Question: I am programming a Hangman game in Visual Basic for some college homework (as much as I hate Visual Basic- I prefer C++), and I have got myself slightly stuck.
When the player presses a letter on the on-screen keypad, the word needs to be checked for the presence of that letter, and to replace the specific character in the masked version of the string (a masked version of 'Apple' would be '*****', for example).
To replace the character I am illiterating through the 'word' string, and performing a 'substring' operation to replace the character position in the 'maskedWord'.

The 'Str = maskedWord.Substring(0, count) + CStr("A") + maskedWord.Substring(count + 1)' is fairly self-explanatory; we're cutting the character out and replacing it with the letter we want (in this case, 'A').
I've searched and searched for the solution to this, but I haven't found anything apart from the 'Mid' function, which doesn't work properly.
I'm fairly sure that I programmed the 'Str = ' line correctly, but as can be seen in the screenshot, it doesn't work the way that had been intended. The word 'DUBITABLY' has the letter 'A' a character position '6', but instead the 'A' position in 'Str' is being put to position '1'.
Why is this happening, and how could I get 'Str' to format in the intended way?
I've verified that 'count' is being set correctly.
The code (I added the 'MsgBox' and a couple of other lines as diagnostic):
'''
Private Sub btnA_Click(sender As Object, e As EventArgs) Handles btnA.Click
btnA.Enabled = False 'Deactivates the button, so the player cannot use it again.
If (InStr(word, "A")) Then 'If the letter is in the string
Dim count As Integer = 0
For Each c As Char In word 'We go over every char in the word..
If (CStr(c) = "A") Then
Dim Str As String = maskedWord
'Str.Remove(count, 1).Insert(count, "A")
Str = maskedWord.Substring(0, count) + CStr("A") + maskedWord.Substring(count + 1)
MsgBox(Str)
count += 1
End If
Next
End If
End Sub
'''
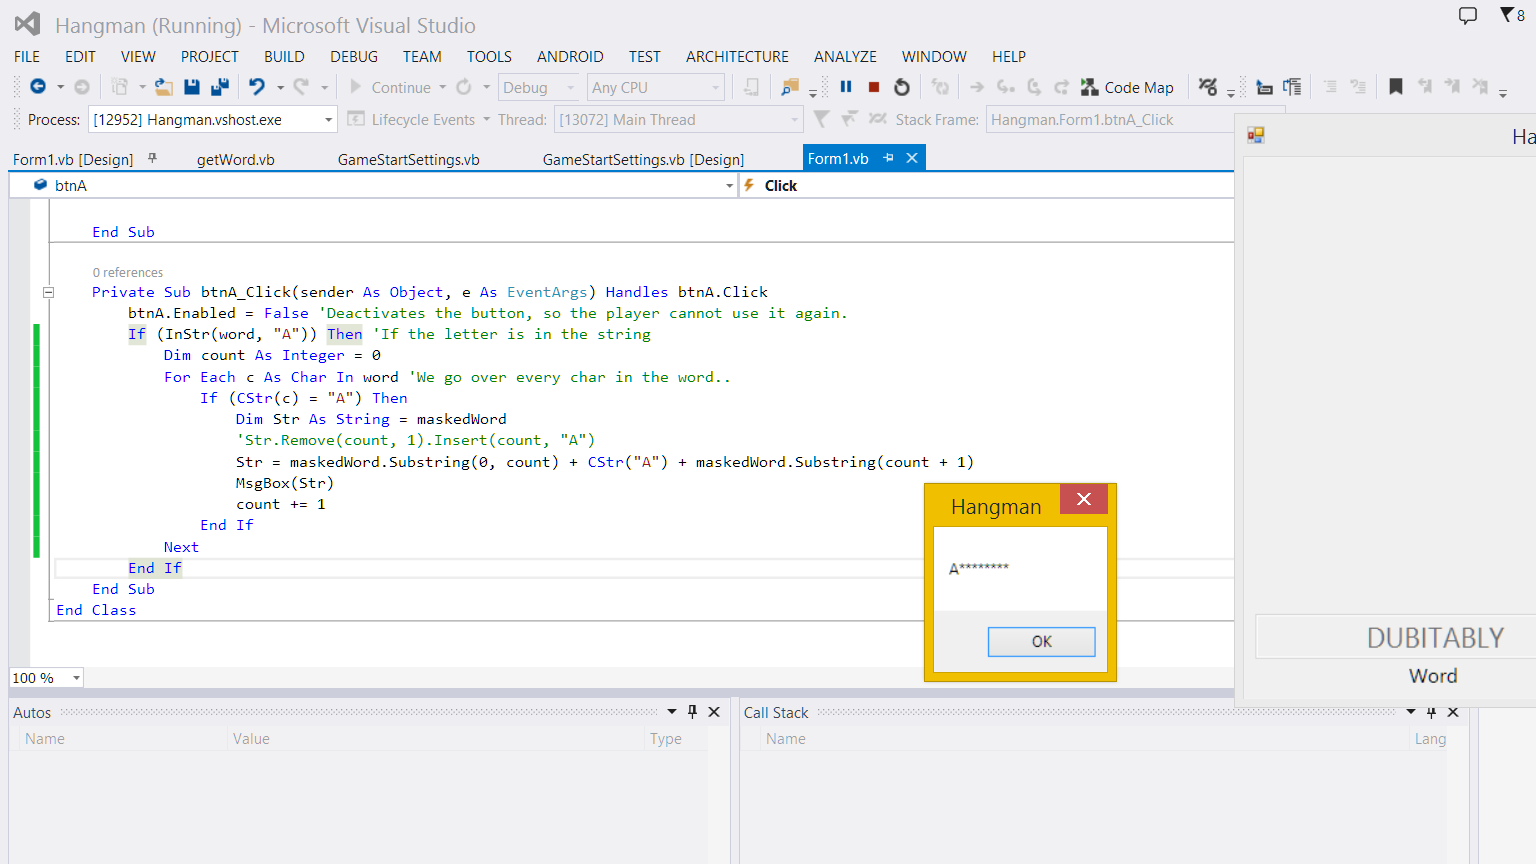
Answer: That is because you increment 'count' only when you find a letter 'A' in the 'word'. You need to increment it at every iteration, whether you found anything or not.
Also, to warn you of your next problem - the 'Str' variable gets initialized anew on each found instance of the letter, and you don't modify the 'maskedWord' anywhere at all. But maybe you simply haven't gotten that far.
Other than that, yes, this is a pretty fine way of solving the task. Maybe not the most optimal - all those substrings and concatenations are creating tons of intermediate strings in the memory. But since the word is small anyway, this is totally OK.
If you had to do this for a long string (we're talking megabytes here), you could first convert it to characater array (via <URL>.
Maybe that could simplify the code here too. Maybe not. Your call.